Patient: sex F, age 68
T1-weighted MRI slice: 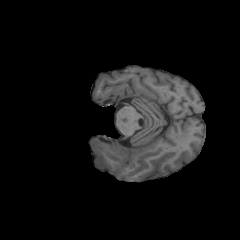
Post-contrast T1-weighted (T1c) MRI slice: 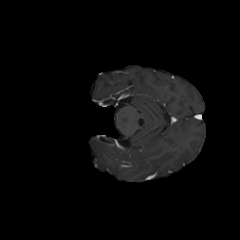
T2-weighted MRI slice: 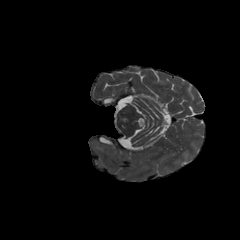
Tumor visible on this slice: yes
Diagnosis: Glioblastoma, IDH-wildtype
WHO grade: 4